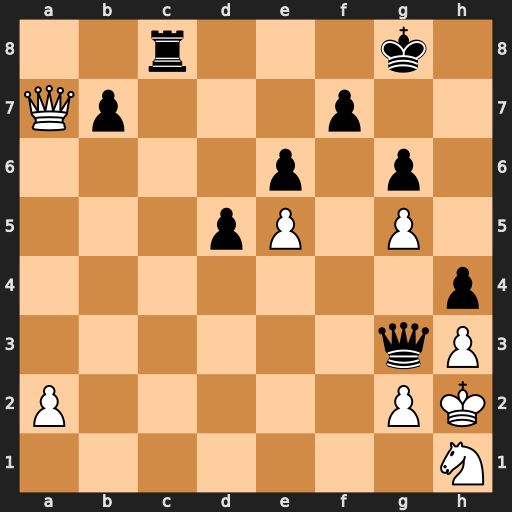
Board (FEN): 2r3k1/Qp3p2/4p1p1/3pP1P1/7p/6qP/P5PK/7N
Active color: w
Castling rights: -
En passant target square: -
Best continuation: Nxg3 hxg3+ Kxg3